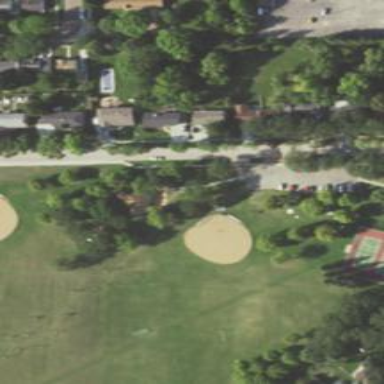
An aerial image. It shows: Baseball/softball pitch for leisure sports.